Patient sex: M
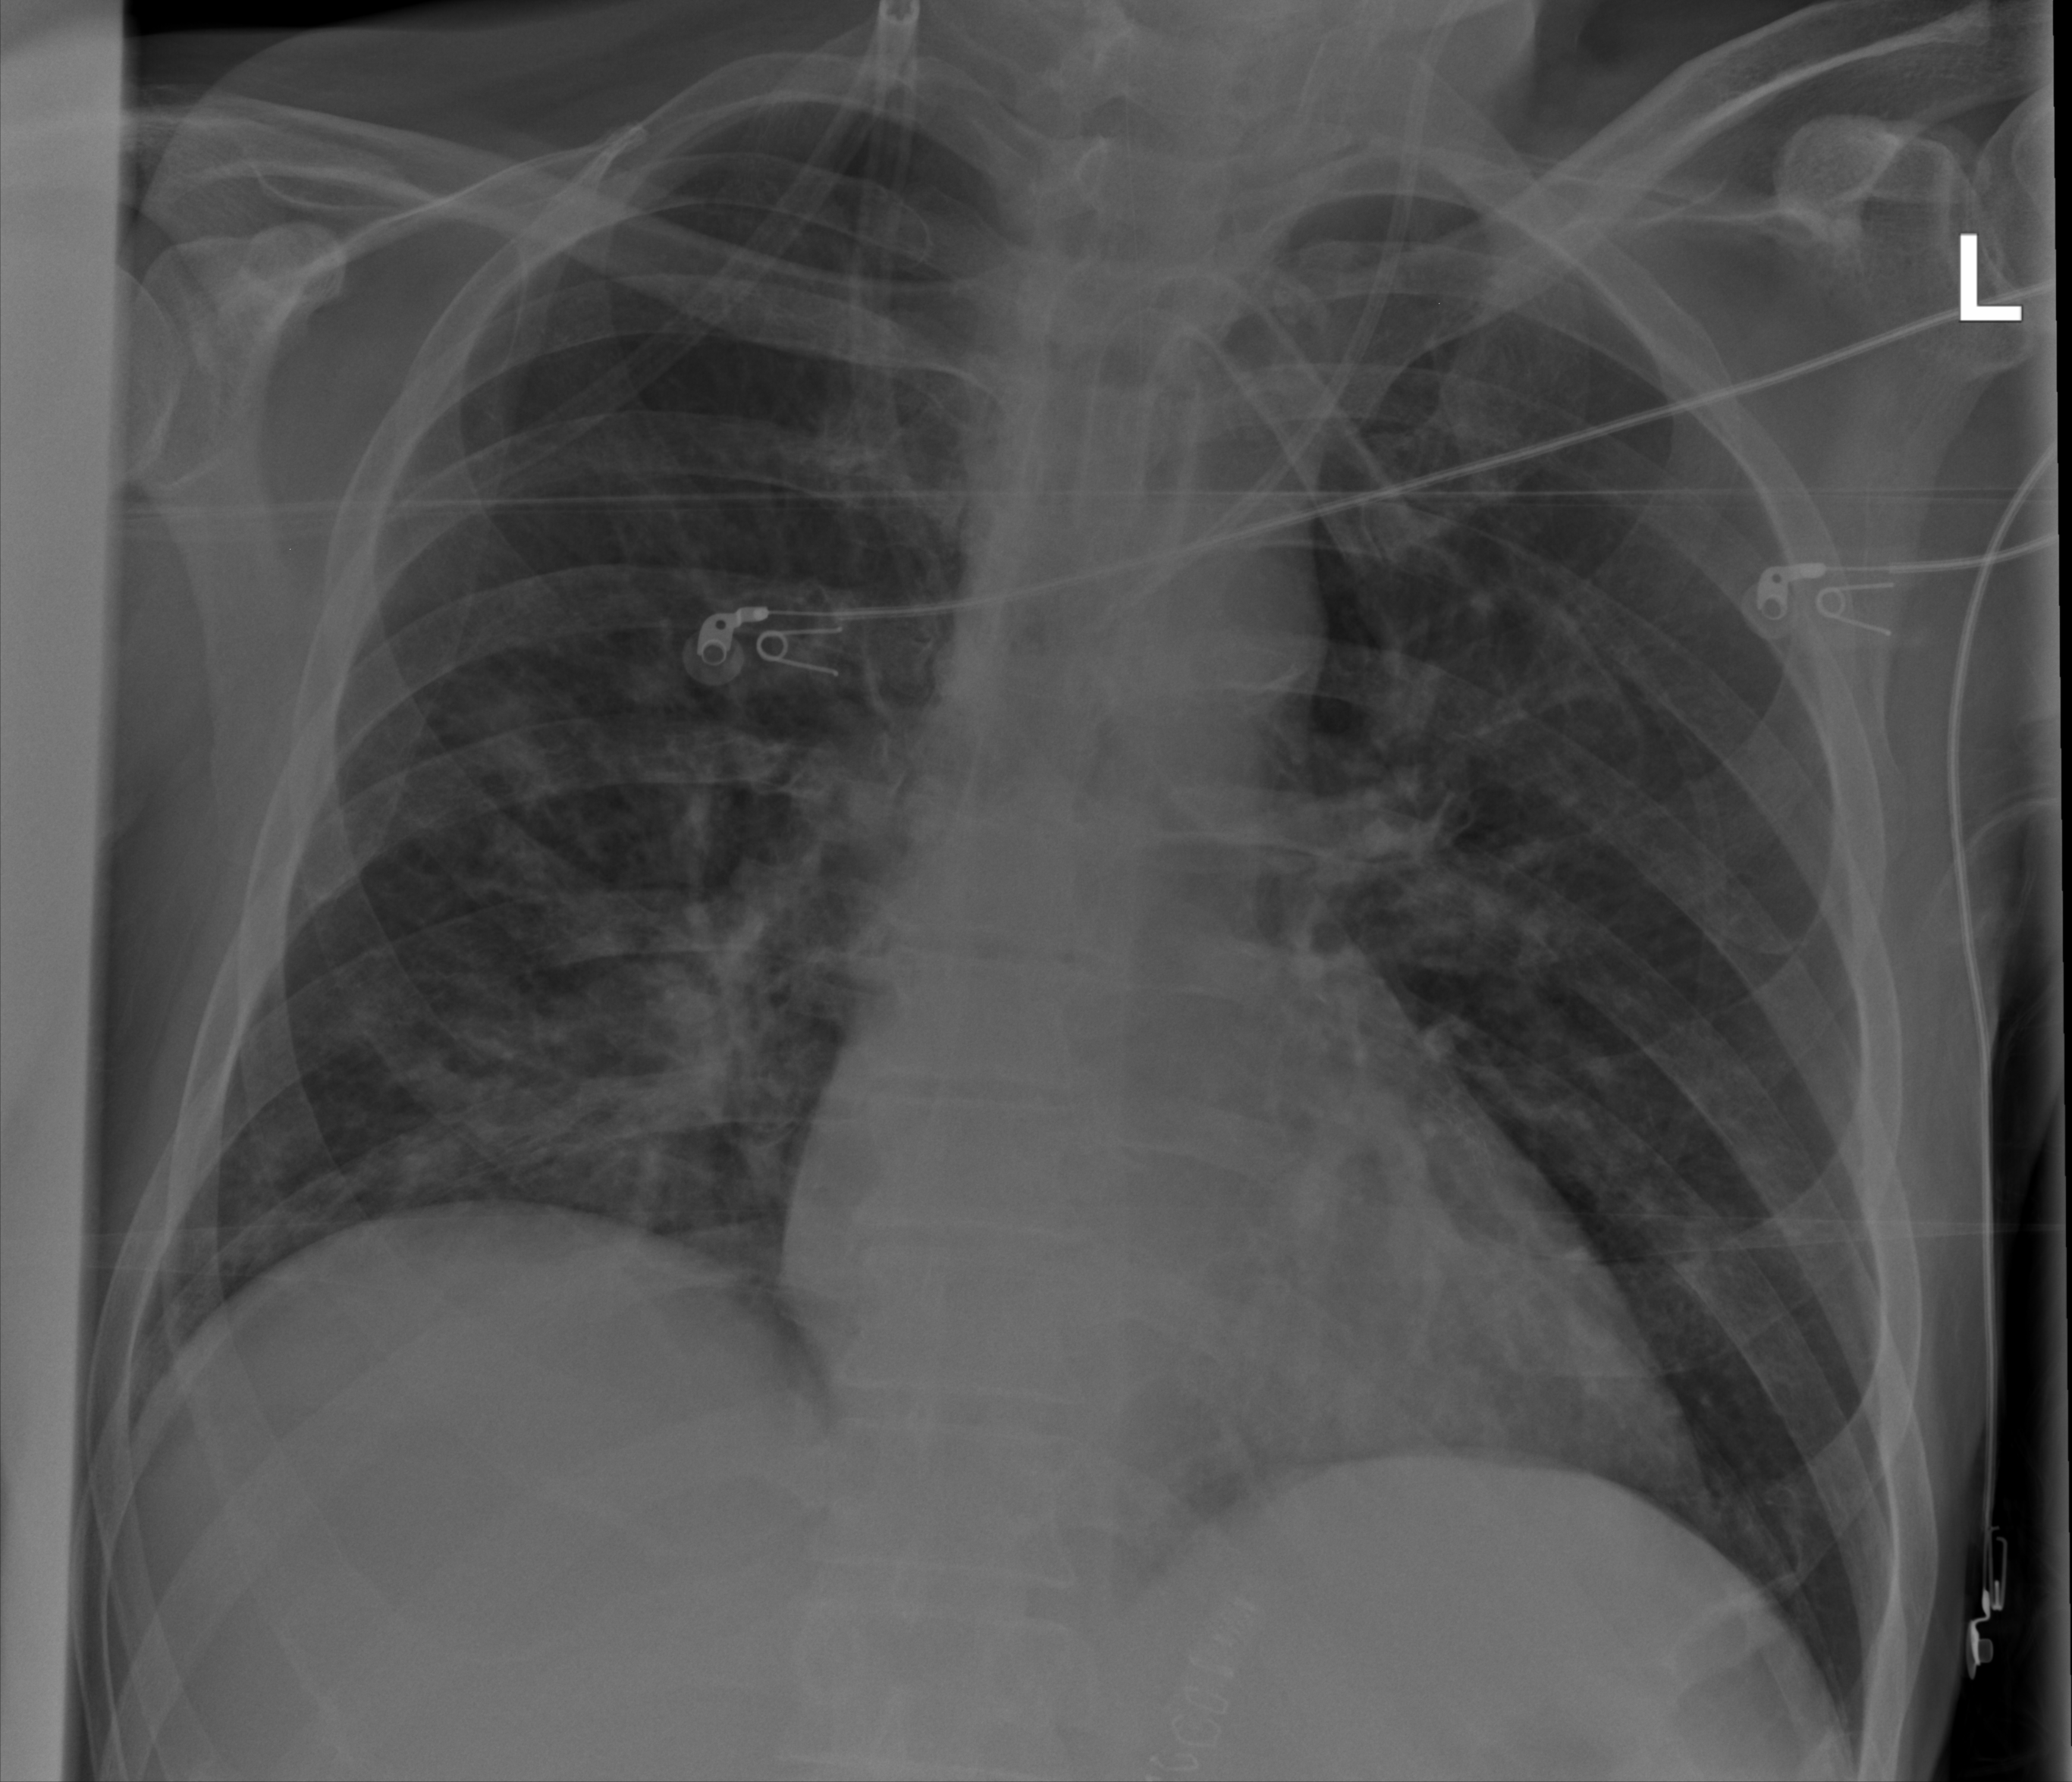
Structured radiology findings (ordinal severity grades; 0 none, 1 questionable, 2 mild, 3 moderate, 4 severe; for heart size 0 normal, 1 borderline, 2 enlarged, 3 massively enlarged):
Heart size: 0
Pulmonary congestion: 0
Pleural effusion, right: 0
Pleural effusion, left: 0
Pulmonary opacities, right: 2
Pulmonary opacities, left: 0
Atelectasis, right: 2
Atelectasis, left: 0